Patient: sex F, age 49
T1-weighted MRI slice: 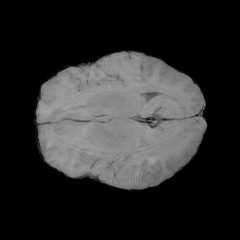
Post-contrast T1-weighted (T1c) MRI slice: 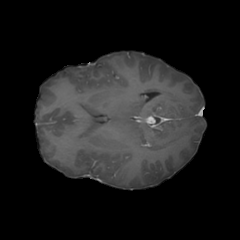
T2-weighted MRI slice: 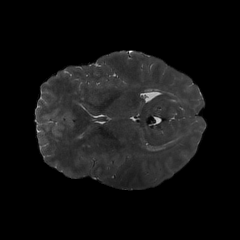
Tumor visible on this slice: no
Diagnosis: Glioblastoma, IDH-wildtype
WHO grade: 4